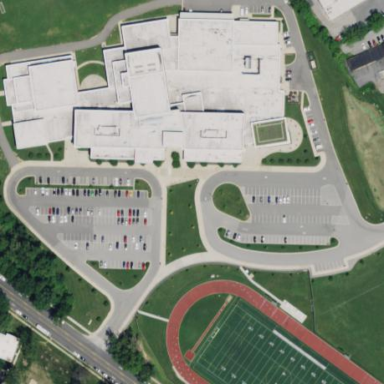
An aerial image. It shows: School.